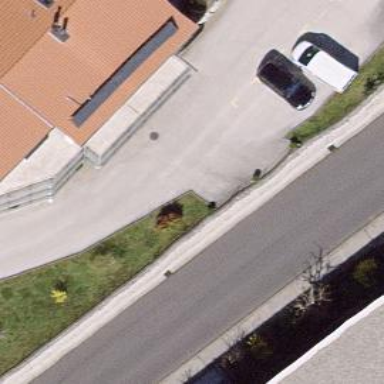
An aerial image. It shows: Bus stop with sheltered platform for public transport.